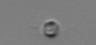
Label: nanoplankton_mix